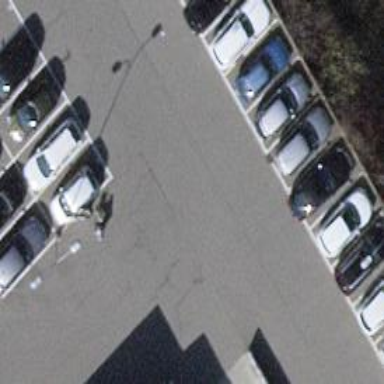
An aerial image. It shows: Parking aisle designated as service road.